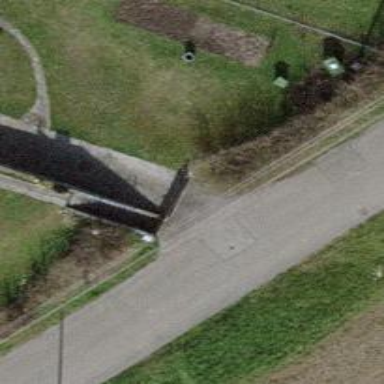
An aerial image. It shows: Gate.